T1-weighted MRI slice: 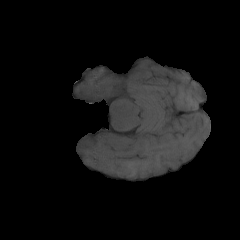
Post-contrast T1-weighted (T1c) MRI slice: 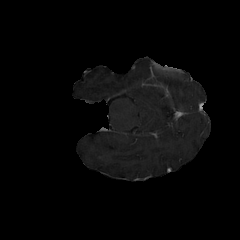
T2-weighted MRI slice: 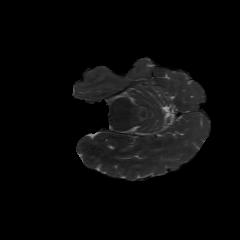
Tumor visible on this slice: no